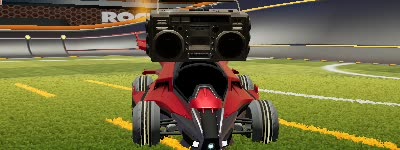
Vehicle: aftershock